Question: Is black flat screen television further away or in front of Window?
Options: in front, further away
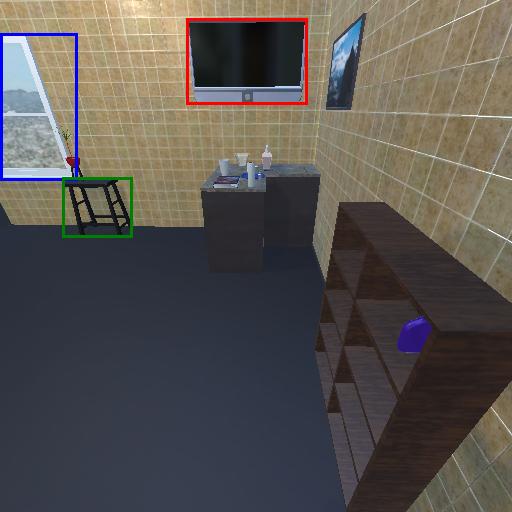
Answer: in front